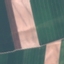
Land use / land cover class: AnnualCrop